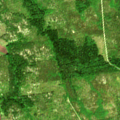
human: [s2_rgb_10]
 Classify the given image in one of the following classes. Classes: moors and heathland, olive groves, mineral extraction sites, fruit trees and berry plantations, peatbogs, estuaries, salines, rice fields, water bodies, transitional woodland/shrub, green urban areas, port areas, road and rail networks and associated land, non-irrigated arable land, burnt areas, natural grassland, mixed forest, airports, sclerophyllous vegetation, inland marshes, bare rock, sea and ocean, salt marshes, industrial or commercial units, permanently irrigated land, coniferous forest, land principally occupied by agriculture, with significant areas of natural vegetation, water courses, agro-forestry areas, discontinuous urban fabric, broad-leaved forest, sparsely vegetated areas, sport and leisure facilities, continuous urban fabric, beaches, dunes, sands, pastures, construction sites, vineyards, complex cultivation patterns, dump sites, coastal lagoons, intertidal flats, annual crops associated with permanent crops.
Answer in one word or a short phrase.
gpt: non-irrigated arable land, mixed forest, transitional woodland/shrub